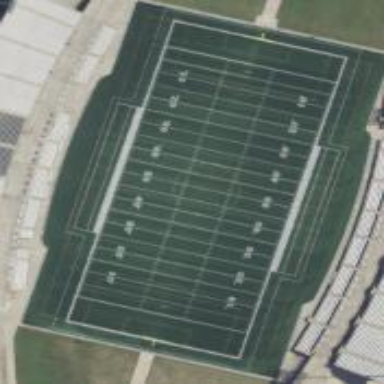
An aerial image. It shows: American football pitch for leisure and sport activities.